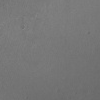
Atmospheric dust classification: not_dusty